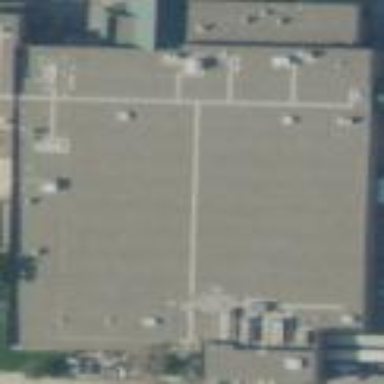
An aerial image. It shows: Supermarket building.